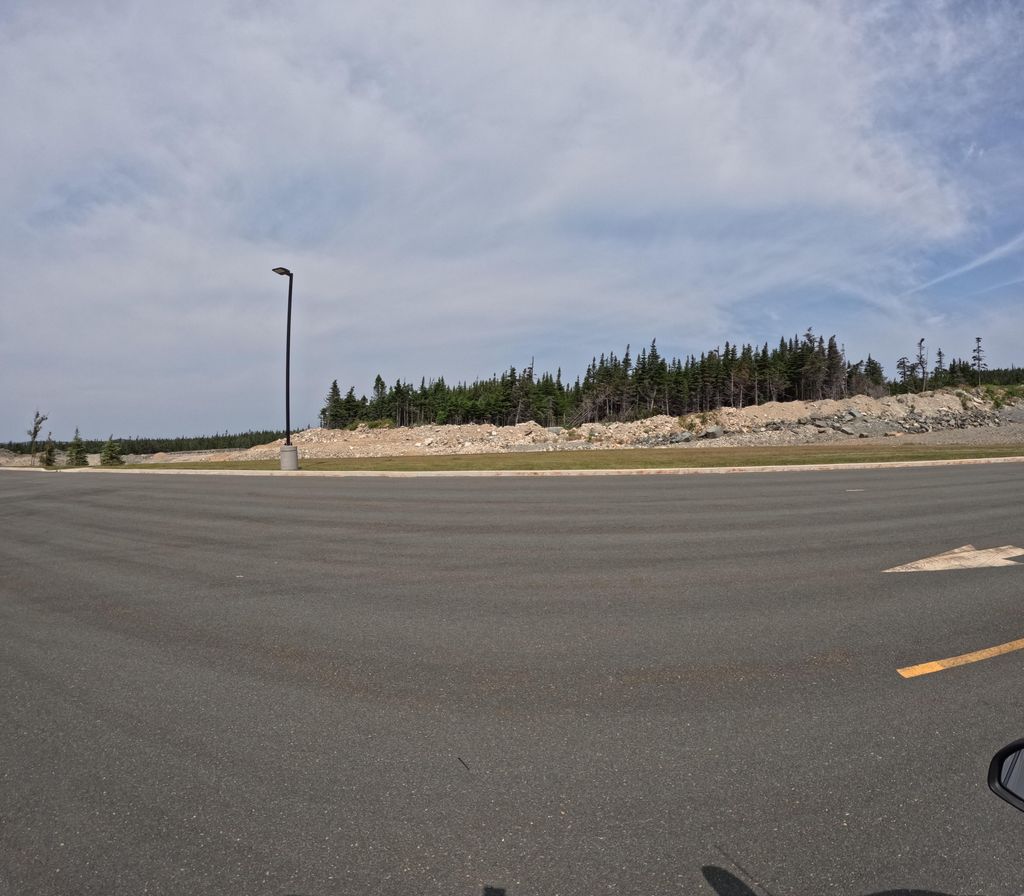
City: st_johns